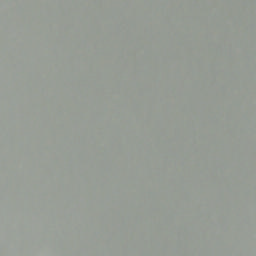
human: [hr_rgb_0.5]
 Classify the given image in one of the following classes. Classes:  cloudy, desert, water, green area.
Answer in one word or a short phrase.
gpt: cloudy